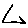
Label: triangle